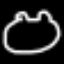
Label: frog